Interaction volume radius: 5 \u00c5
Interaction volume height: 10 \u00c5
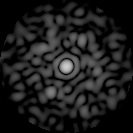
Disorder parameter: 0.8747